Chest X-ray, PA view. Patient: 61 years old, sex F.
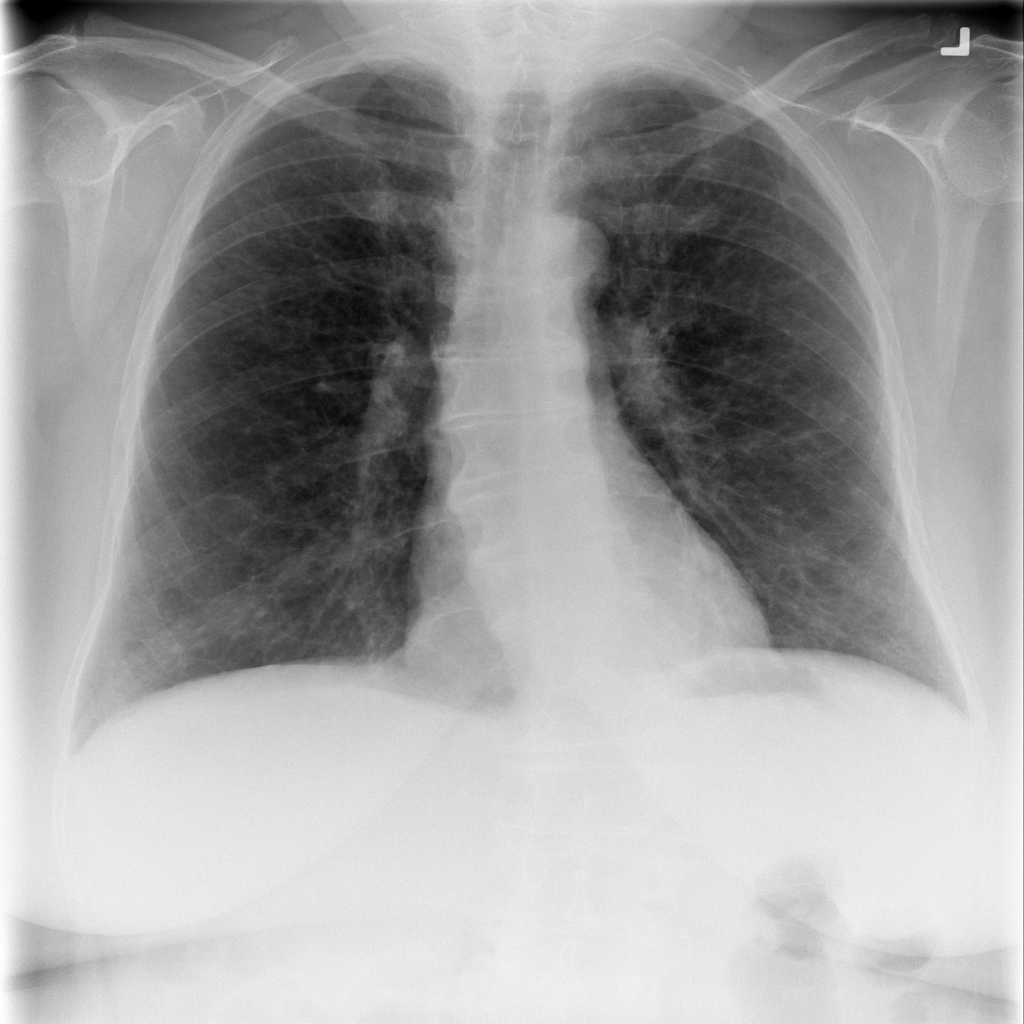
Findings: No Finding